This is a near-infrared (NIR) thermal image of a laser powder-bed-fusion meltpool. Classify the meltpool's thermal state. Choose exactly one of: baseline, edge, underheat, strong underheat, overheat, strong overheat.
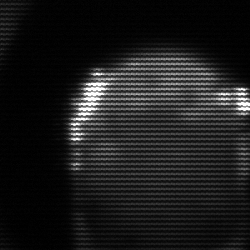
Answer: baseline